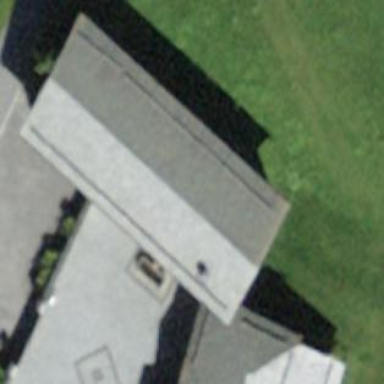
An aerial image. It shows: Building with tiled roof.